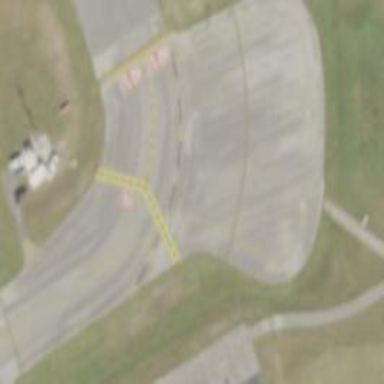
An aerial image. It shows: View of taxiway at the airport.